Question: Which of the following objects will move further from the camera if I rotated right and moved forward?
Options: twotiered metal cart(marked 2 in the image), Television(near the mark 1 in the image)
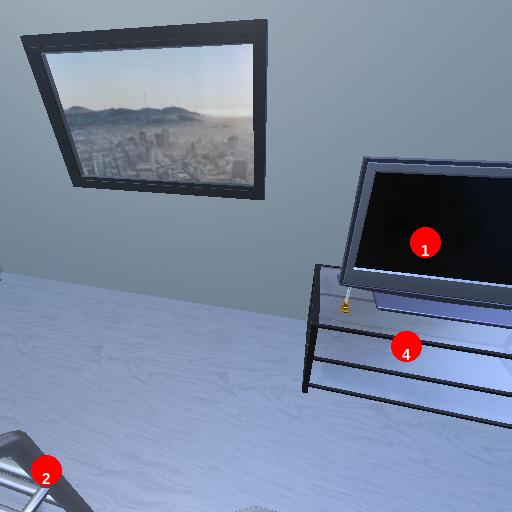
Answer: twotiered metal cart(marked 2 in the image)